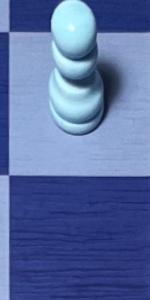
Label: Empty